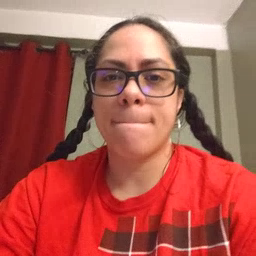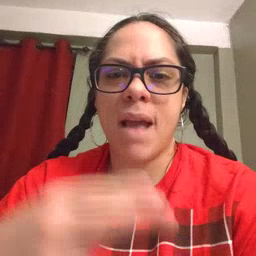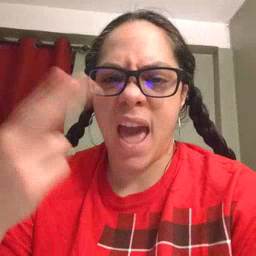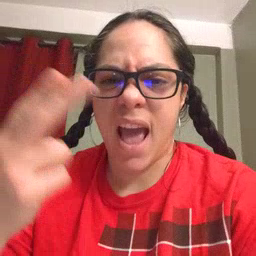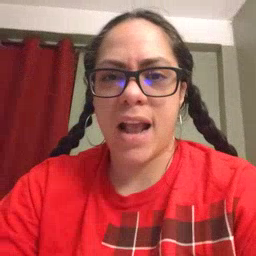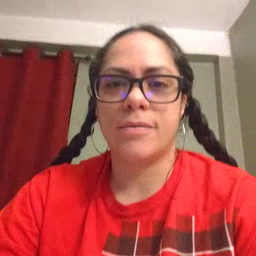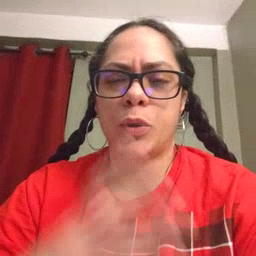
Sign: high